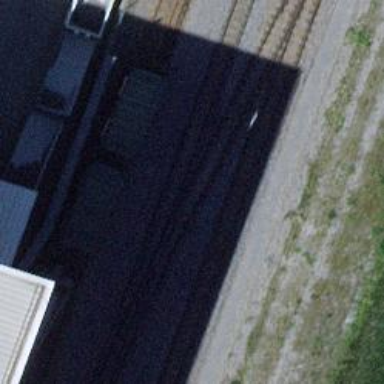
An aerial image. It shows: Narrow-gauge railway siding with electrified contact lines. It has one track.